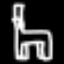
Label: chair